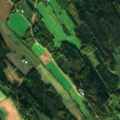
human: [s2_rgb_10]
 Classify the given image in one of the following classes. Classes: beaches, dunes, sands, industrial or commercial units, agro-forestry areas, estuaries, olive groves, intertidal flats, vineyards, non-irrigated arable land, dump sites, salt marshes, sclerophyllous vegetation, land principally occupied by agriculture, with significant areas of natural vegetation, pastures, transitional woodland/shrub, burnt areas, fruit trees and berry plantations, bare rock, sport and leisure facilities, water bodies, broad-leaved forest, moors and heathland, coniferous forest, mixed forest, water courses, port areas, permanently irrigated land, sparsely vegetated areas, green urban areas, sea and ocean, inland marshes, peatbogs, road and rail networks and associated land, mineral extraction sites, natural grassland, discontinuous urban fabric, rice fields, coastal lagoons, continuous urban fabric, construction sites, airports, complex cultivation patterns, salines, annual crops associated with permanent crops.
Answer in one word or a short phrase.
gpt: non-irrigated arable land, land principally occupied by agriculture, with significant areas of natural vegetation, coniferous forest, mixed forest